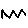
Label: zigzag